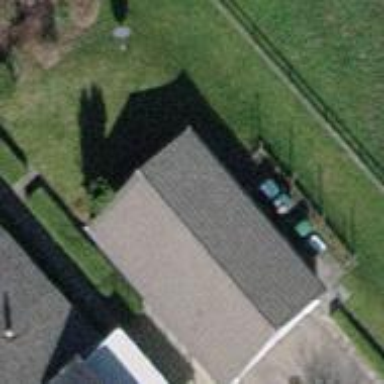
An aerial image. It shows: Garage.